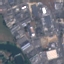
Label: Industrial